Question: I've searched on Apple docs and other similar questions here, but none of them helped me solve my problem under iOS 6.0.
I'm setting my 'UINavigationController' on AppDelegate like so:
'''
UINavigationController *nav;
nav = [[UINavigationController alloc]initWithRootViewController:_myViewController];
nav.navigationBar.tintColor = [self myTintColor];
nav.navigationBar.hidden = YES;
'''
During the application launch it shows the Status Bar tint color, because I've set it up on my Target summary, like shown in this picture:

If I don't hide the 'navigationBar' the Status Bar tint color persists, otherwise it doesn't. Is it possible to set the Status Bar tint color, even though the 'navigationBar' is hidden at launch time?
Thank you!
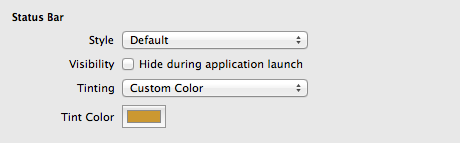
Answer: Instead of making your navigation bar hidden, you can change its alpha to 0 as suggested here: <URL>